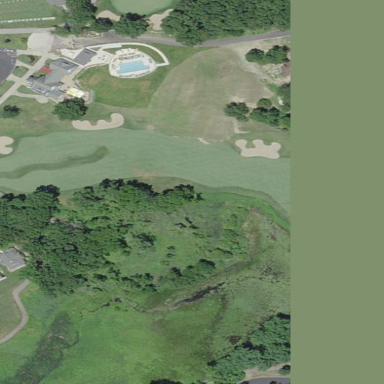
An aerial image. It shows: Grassy area designated as golf fairway.